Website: lowes
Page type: billing-address
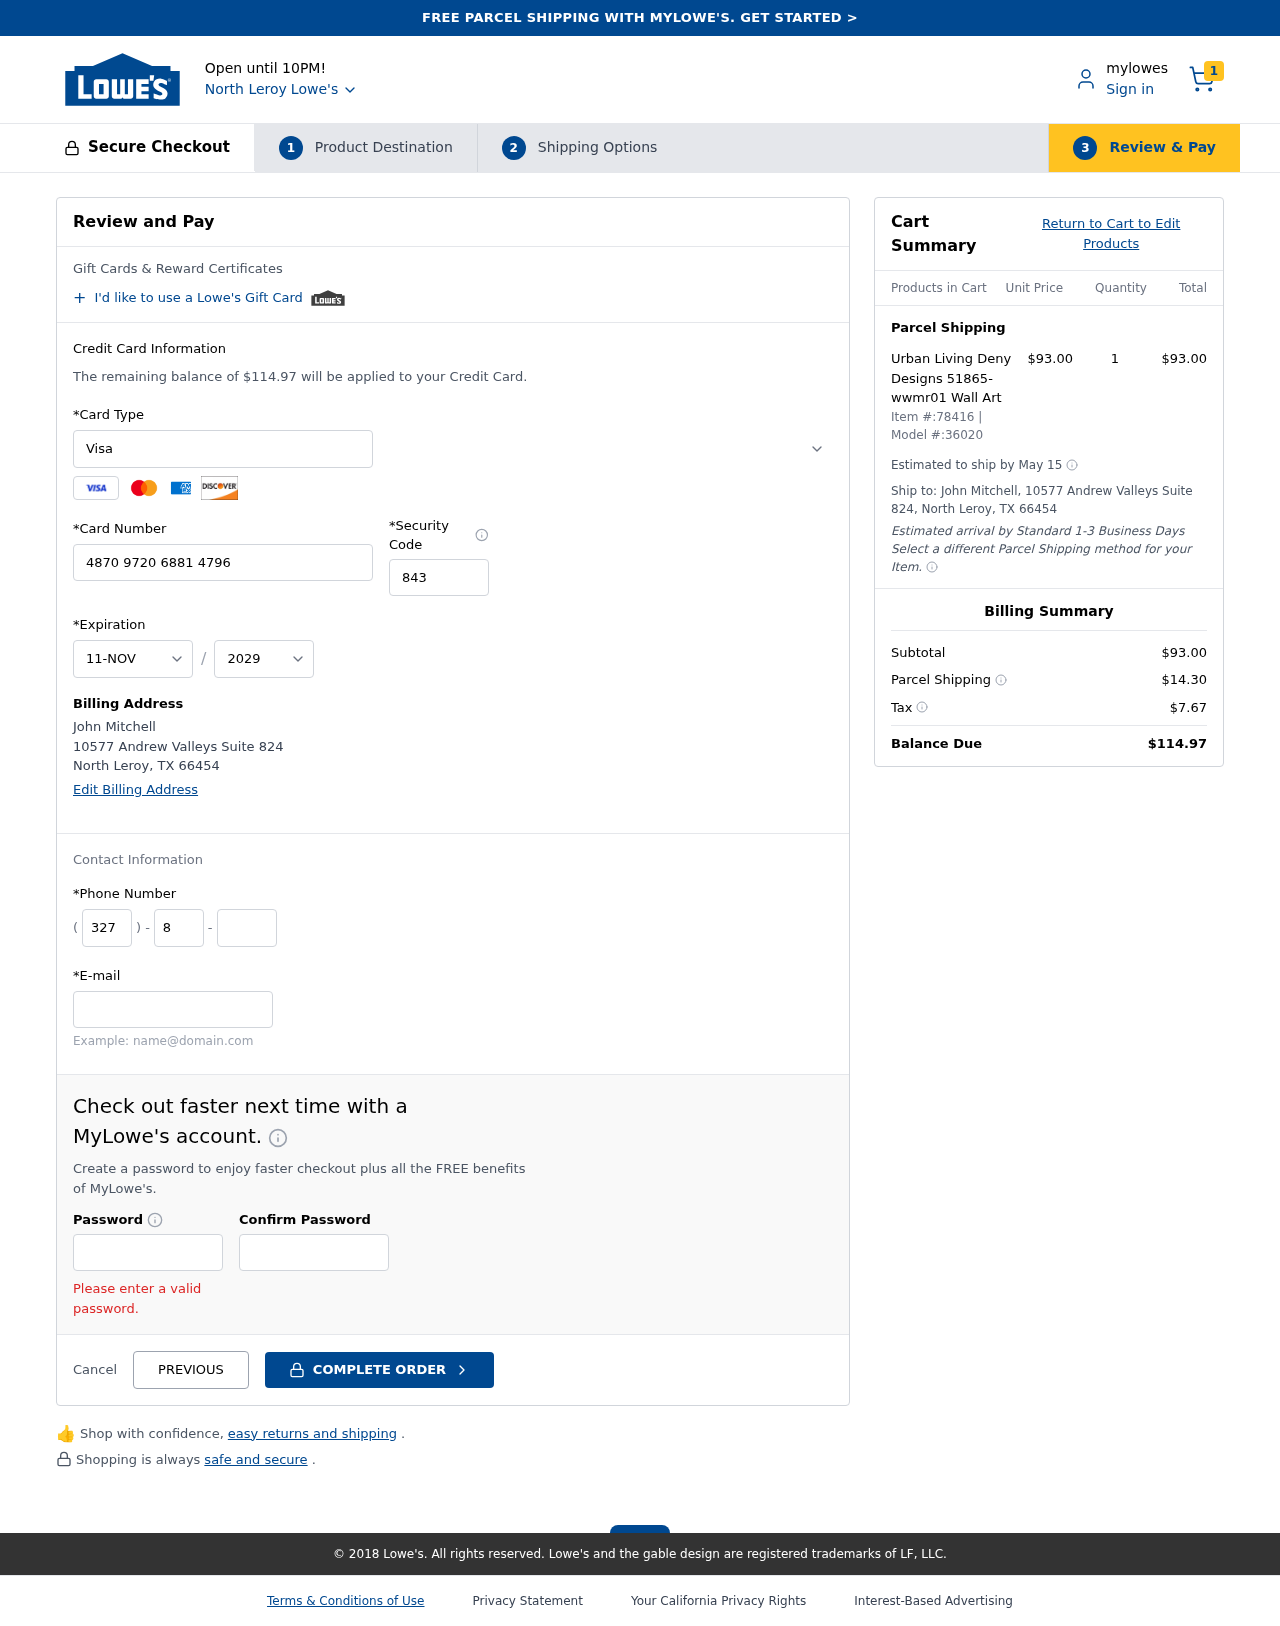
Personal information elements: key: PII_CARD_CVV
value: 843
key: PII_CARD_EXPIRY_MONTH
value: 11
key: PII_CARD_EXPIRY_YEAR
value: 29
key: PII_CARD_NUMBER
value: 4870 9720 6881 4796
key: PII_CARD_TYPE
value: Visa
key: PII_CITY
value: North Leroy
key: PII_CITY_STATE_ZIP
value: North Leroy, TX 66454
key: PII_EMAIL
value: johnmitchell@hotmail.com
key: PII_FULLNAME
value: John Mitchell
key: PII_PHONE_AREA
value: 327
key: PII_PHONE_PREFIX
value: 813
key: PII_PHONE_SUFFIX
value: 3676
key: PII_STREET
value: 10577 Andrew Valleys Suite 824
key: PII_FULLNAME2
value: John Mitchell
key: PII_STATE_ABBR
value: TX
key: PII_POSTCODE
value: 66454
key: PII_POSTCODE_FULL
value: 66454
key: PII_CITY_STATE
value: North Leroy, TX
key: PII_POSTCODE_NUMERIC
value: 66454
Product elements: key: PRODUCT1_NAME
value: Urban Living Deny Designs 51865-wwmr01 Wall Art
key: PRODUCT1_PRICE
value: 93
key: PRODUCT1_QUANTITY
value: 1
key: PRODUCT_ITEM_NUMBER
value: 78416
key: PRODUCT_MODEL_NUMBER
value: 36020
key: PRODUCT1_LINE_TOTAL
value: $93.00
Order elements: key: ORDER_NUM_ITEMS
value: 1
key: ORDER_TOTAL
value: $114.97
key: ORDER_SHIPPING_DATE
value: May 15
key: ORDER_SUBTOTAL
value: $93.00
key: ORDER_SHIPPING_COST
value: $14.30
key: ORDER_TAX
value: $7.67